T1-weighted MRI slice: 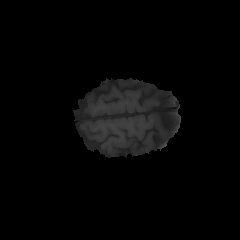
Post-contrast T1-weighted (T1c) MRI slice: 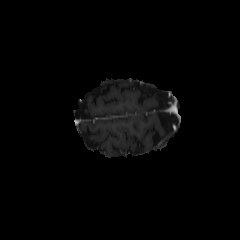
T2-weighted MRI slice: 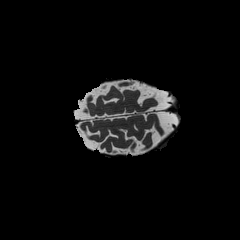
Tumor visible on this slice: no